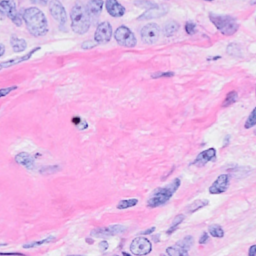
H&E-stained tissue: Breast